Question: I have been writing a desktop application that uses the Google Drive API v2. I have the following code:
'''
var credential = GoogleWebAuthorizationBroker.AuthorizeAsync
(
new ClientSecrets { ClientId = ClientID, ClientSecret = ClientSecret },
new[] { DriveService.Scope.Drive }, "user", CancellationToken.None
)
.Result;
this.Service = new DriveService( new BaseClientService.Initializer()
{
HttpClientInitializer = credential,
ApplicationName = "My Test App",
} );
var request = this.Service.Files.List();
request.Q = "title = 'foo' and trashed = false";
var result = request.Execute();
'''
The first time I ran this code it opened a browser and asked me to grant permissions to the App, which I did. Everything worked successfully until I realized I was using the wrong Google account. At that point I logged into the wrong Google account and revoked access to my App. Now, whenever I run the same code it throws an exception:
> Error:"invalid_grant", Description:"", Uri:""
When I examine the service and request objects, it looks like the oauth_token isn't getting created any more.

I know what I did to mess things up, but I can't figure out how to correct it so I can use a different Google account for testing. What do I need to do?
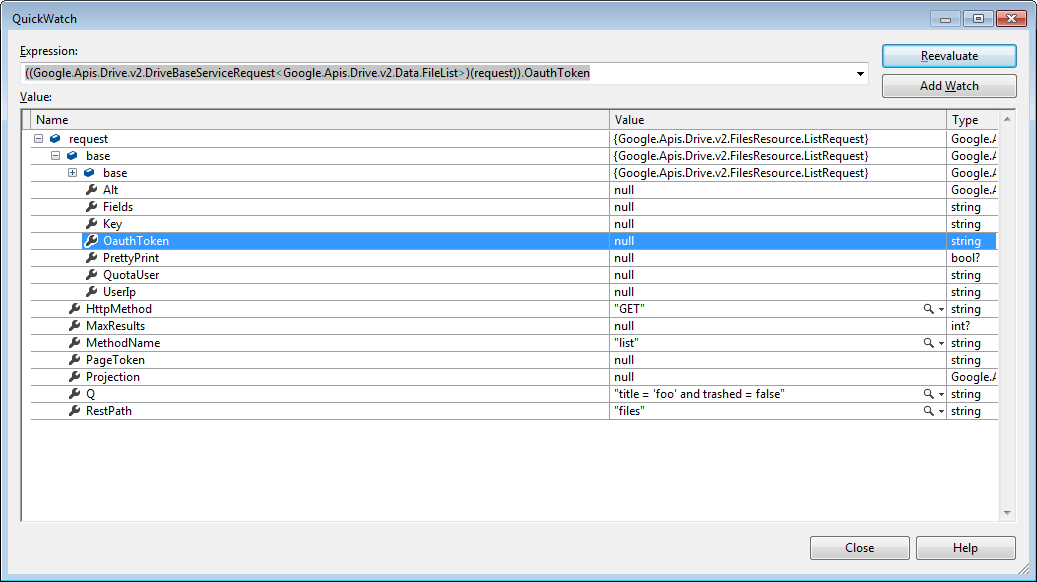
Answer: The stored credentials are persisted using <URL>' method or manually find and delete the file.